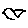
Label: bird